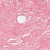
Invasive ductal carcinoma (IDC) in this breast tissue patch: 0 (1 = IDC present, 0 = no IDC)